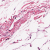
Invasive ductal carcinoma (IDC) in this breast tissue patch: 0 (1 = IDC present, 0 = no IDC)